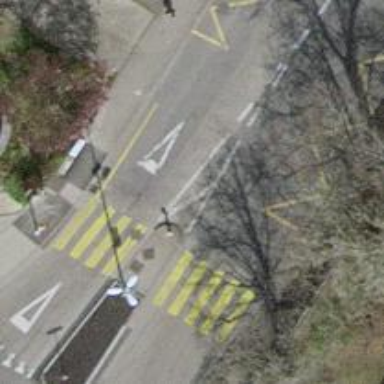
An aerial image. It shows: Kerb barrier.